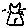
Label: cat